Question: '''
SELECT AID,DESCRIPTION,
IFNULL((SELECT SUM(DEBIT) FROM 'GL_POSTED_TRANSACTION' WHERE AID = account.AID),0) AS PREV_DEBIT,
IFNULL((SELECT SUM(DEBIT) FROM 'GL_POSTED_TRANSACTION' WHERE AID = account.AID),0) AS DEBIT
FROM GL_ACCOUNT account
WHERE CLASSID = 1 AND SUBCLASSID = 3
ORDER BY DESCRIPTION;
'''
The query above results:

but when I add I got an error saying unknown column DEBIT.
What am I doing wrong? can somebody explain it.
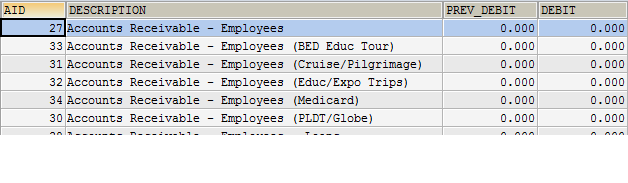
Answer: Add that condition in 'HAVING' clause, not 'WHERE', like;)
'''
SELECT AID,DESCRIPTION,
IFNULL((SELECT SUM(DEBIT) FROM 'GL_POSTED_TRANSACTION' WHERE AID = account.AID),0) AS PREV_DEBIT,
IFNULL((SELECT SUM(DEBIT) FROM 'GL_POSTED_TRANSACTION' WHERE AID = account.AID),0) AS DEBIT
FROM GL_ACCOUNT account
WHERE CLASSID = 1 AND SUBCLASSID = 3
HAVING DEBIT > 0
ORDER BY DESCRIPTION;
'''